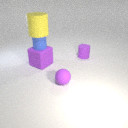
large yellow rubber cylinder above small blue rubber cylinder